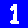
Digit: 1